Question: I am using protege 4.3 and pizza tutorial from 130.88.198.11/tutorials/protegeowltutorial/resources/ProtegeOWLTutorialP4_v1_3.pdf (href not working as the link has numeric domain) but there are lots of discrepancies like superclasses header is not present as shown in following picture:-

further a couple of widgets that tutorial talk about could not be found in protege. Please guide me which plugins exactly required for Superclasses header (which is hindering me from adding restrictions) and generally for all other functions.
Thanks.
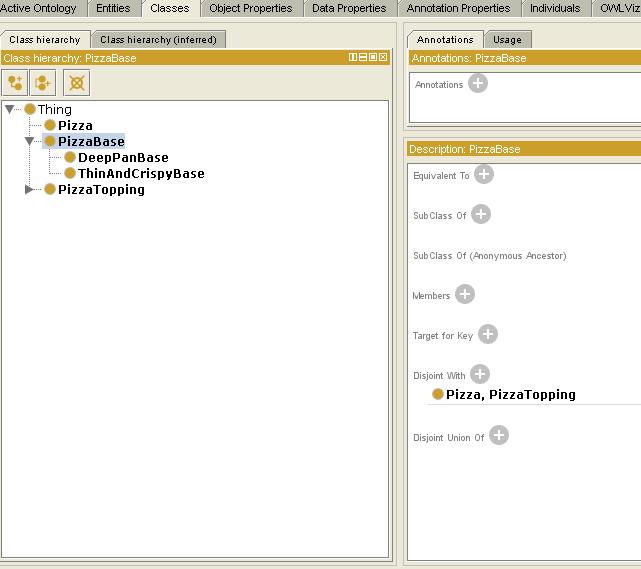
Answer: The "Superclasses" header is the "SubClassOf" header you have in your snapshot. In the newer Protege releases they must have changed the label of the header.
The same applies to the "Equivalent Class" header mentioned in the pdf of the tutorial. In your version is "Equivalent To". Therefore, in the tutorial, whenever they refer to the "Superclasses header", just assume it is the "Subclass Of" header.
For example, DeepPanBase is "subClassOf" PizzaBase. That is the same as saying that the "superclass" of DeepPanBase is PizzaBase.